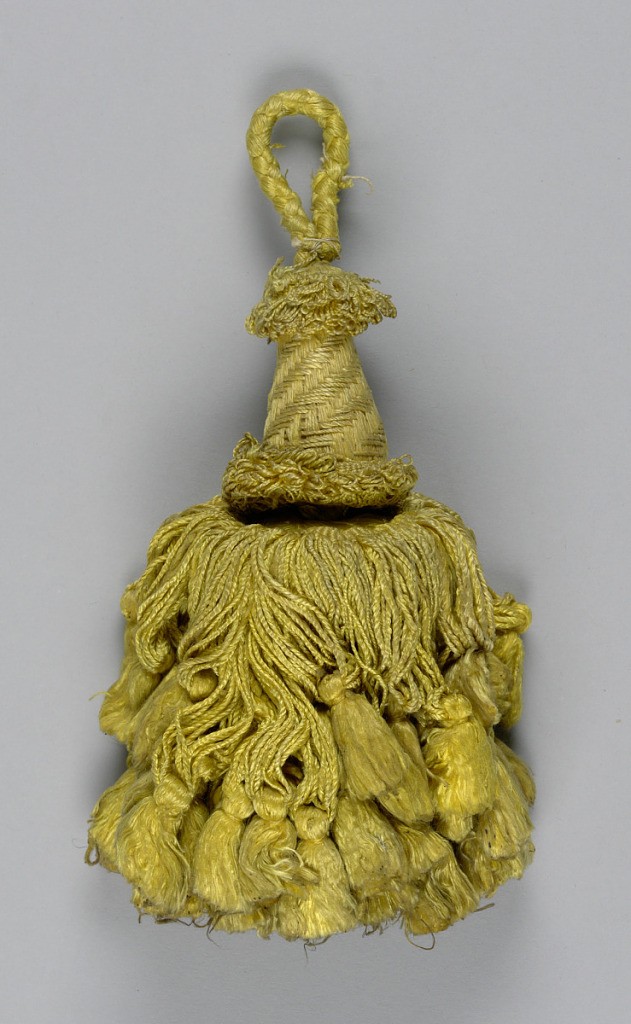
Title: Tassel
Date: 18th century
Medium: silk, wooden core
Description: Skirt of yellow silk in two lengths, twisted and looped, and each supporting a tassel. Head is cylindrical and swelling toward the base, wrapped with yellow silk threads with collars of looped threads at top and bottom. Loop of yellow silk cord.